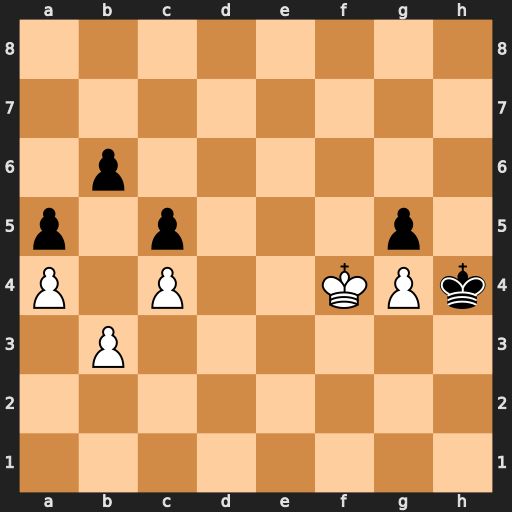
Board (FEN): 8/8/1p6/p1p3p1/P1P2KPk/1P6/8/8
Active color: w
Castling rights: -
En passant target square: -
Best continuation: Kf5 Kg3 Kxg5